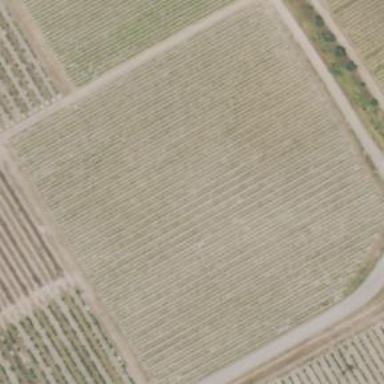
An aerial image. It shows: Vineyard growing grapes.